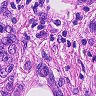
Metastatic tissue present: yes